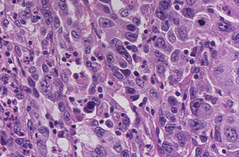
Tumor epithelial tissue: yes
Tumor-associated stroma tissue: no
Normal tissue: no